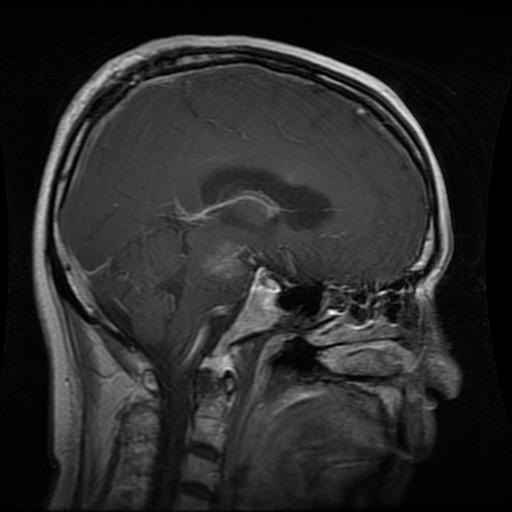
Label: glioma